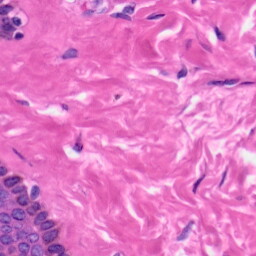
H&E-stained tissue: Skin